Question: i'm using lld-link to create a .exe file from a obj file but this happen:

I already searched for this error, the common answer was that a.exe was executed and that I have to close it , but I already search for it in the process explorer and there is no a.exe running. I also read that my anti-malware could be the problem so I turned it off but that didn't work as well.
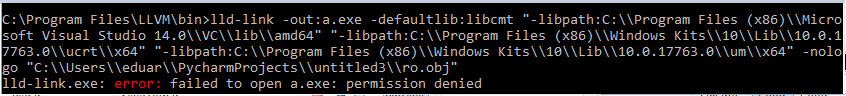
Answer: You're trying to write 'a.exe' into 'C:\Program Files\LLVMin'. Either 'cd' to your code directory before linking, or specify an absolute path for 'a.exe' to be saved to in the '-out:a.exe' part of the command.